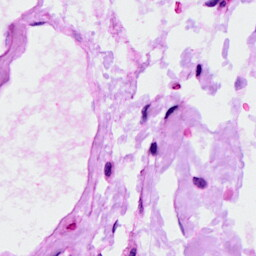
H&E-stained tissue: Ovarian